Question: I am using FakeItEasy to fake class to do the following unit test.
When I debug the unit test step by step, noticed that it will not step into original method -->IsOrderHasToBeCharged(). Instead, it always default the returned value as False. Is it because the method is marked as virtual in the working class? Is there any other way to do the unit test for that method?

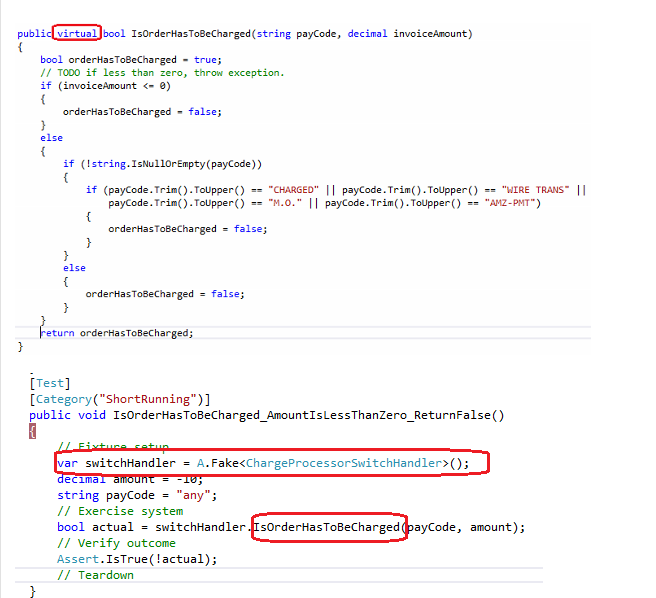
Answer: > When I debug the unit test step by step, noticed that it will not step into
original method -->IsOrderHasToBeCharged(). Instead, it always default
the returned value as False. Is it because the method is marked as
virtual in the working class?
Yes. This is exactly right. When FakeItEasy creates a fake, it intercepts all calls to virtual methods and provides its own implementation, as explained at <URL>.
If you wanted to have the original 'IsOrderHasToBeCharged' method to be called, you could configure the fake to <URL>. This can be done for the single method, like this:
'''
A.CallTo(() => switchHandler.IsOrderHasToBeCharged(payCode, amount))
.CallsBaseMethod();
'''
or for every method on the fake, at creation time:
'''
var switchHandler = A.Fake<ChargeProcessorSwitchHandler>(
options => options.CallsBaseMethods());
'''
Either of these will cause the original 'IsOrderHasToBeCharged' to be called.
, I'm compelled to note that this is probably not the best approach for this particular test.
In general, faking the system under test is a bad idea, as it can introduce confusion, similar to what you've already seen. In general, isolation frameworks ("faking frameworks") should be used to fake the types that the system under test collaborates with. Then an actual system under test is instantiated in the test and exercised.
In this case, 'ChargeProcessorSwitchHandler' has no collaborators, so I think you'd be better off replacing
'''
var switchHandler = A.Fake<ChargeProcessorSwitchHandler>();
'''
with
'''
var switchHandler = new ChargeProcessorSwitchHandler();
'''
Then you can leave FakeItEasy out of the test altogether.